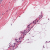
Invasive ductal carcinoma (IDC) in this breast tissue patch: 0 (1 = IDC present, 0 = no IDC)